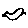
Label: bird